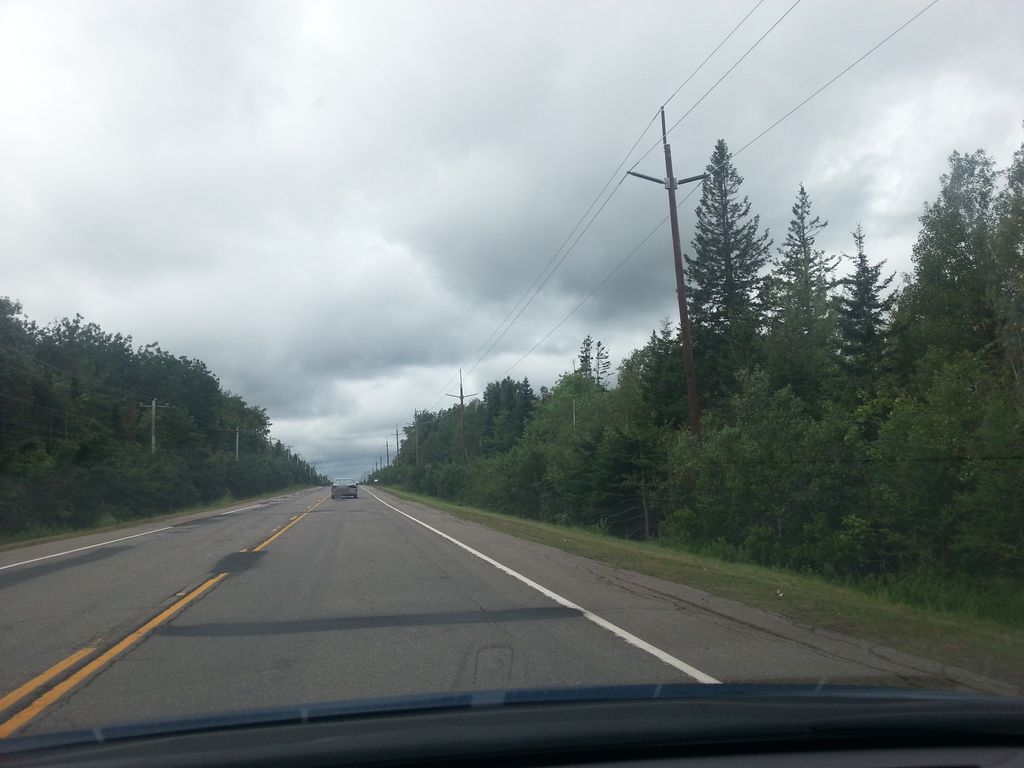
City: charlottetown